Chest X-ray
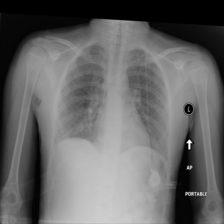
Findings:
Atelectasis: negative
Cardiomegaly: negative
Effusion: negative
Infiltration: positive
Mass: negative
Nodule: negative
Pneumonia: negative
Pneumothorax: positive
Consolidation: negative
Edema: negative
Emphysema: negative
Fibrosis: negative
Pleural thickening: negative
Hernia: negative